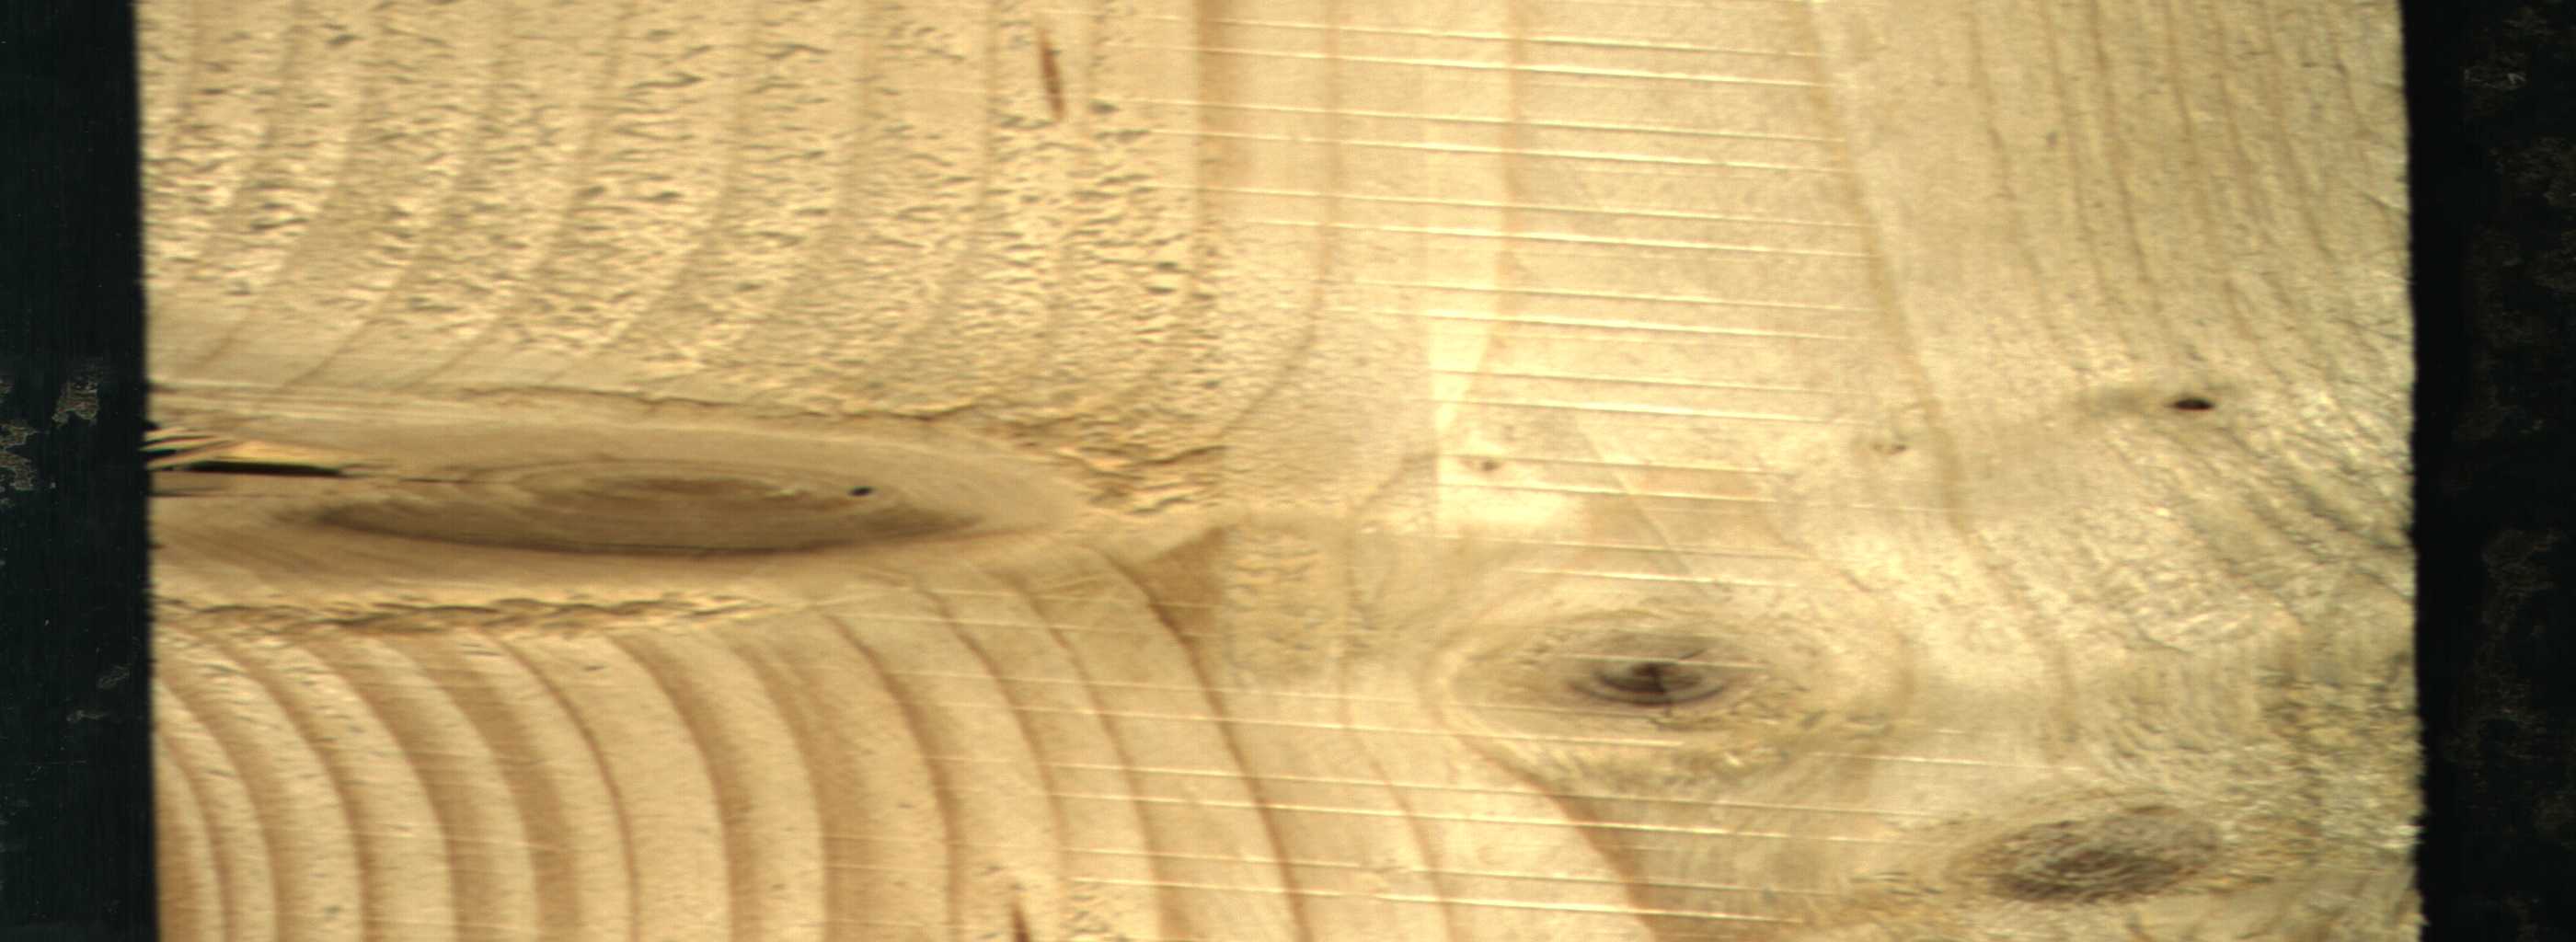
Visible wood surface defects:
Crack
Dead_Knot
Live_Knot
Live_Knot
Live_Knot